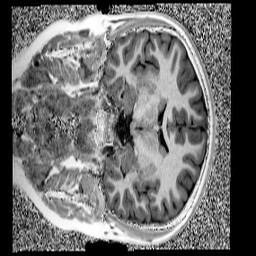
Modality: UNIT1
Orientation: coronal
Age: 12
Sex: female
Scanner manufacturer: siemens
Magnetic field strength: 3 T
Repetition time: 4 s
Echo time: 0.00299 s